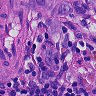
Metastatic tissue present: yes